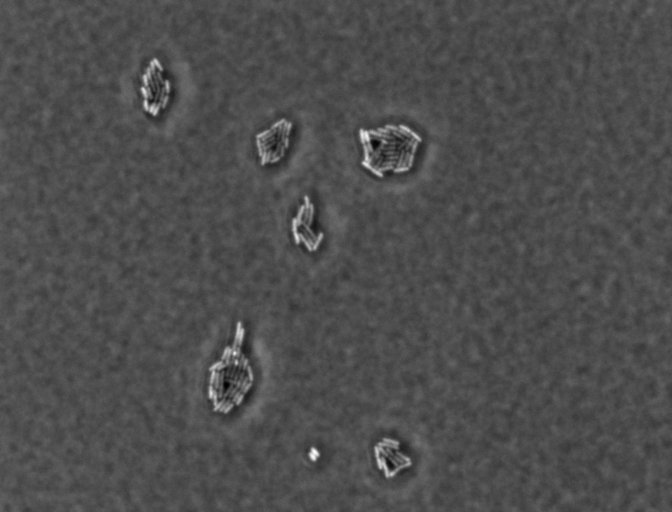
Phase contrast microscopy, 60x objective, 3 h incubation